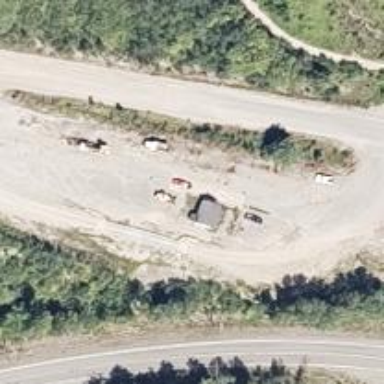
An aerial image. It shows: Driveway leading to weighbridge.